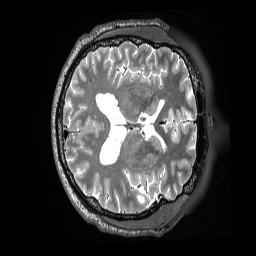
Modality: T2w
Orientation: axial
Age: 56
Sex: male